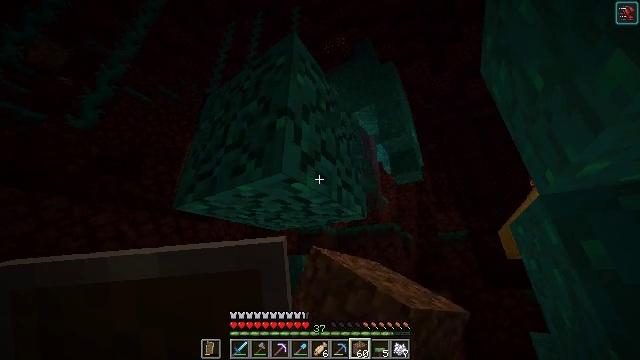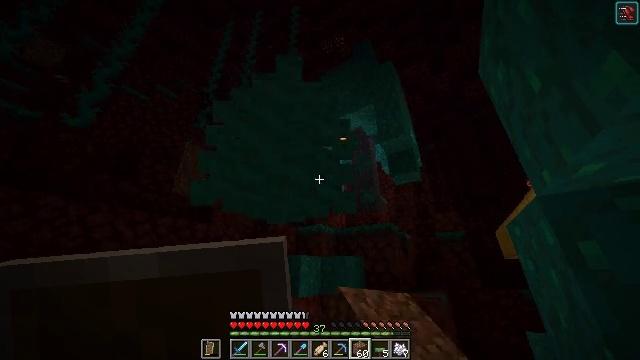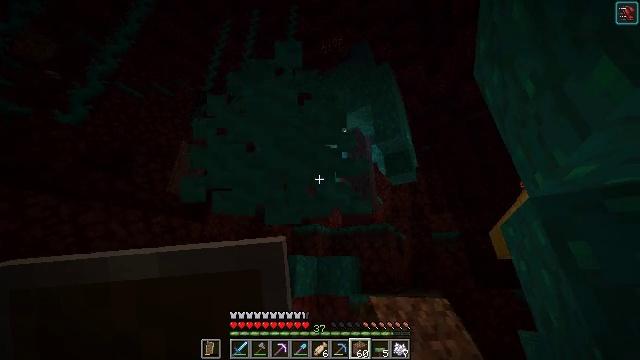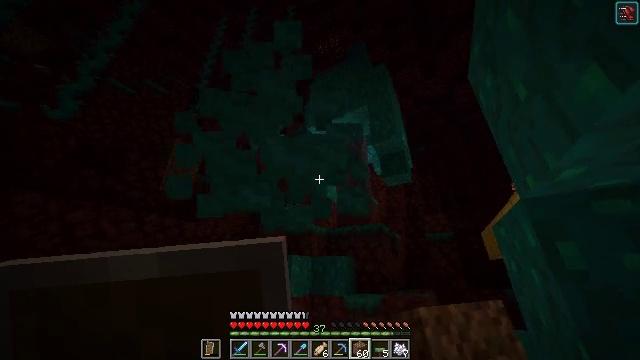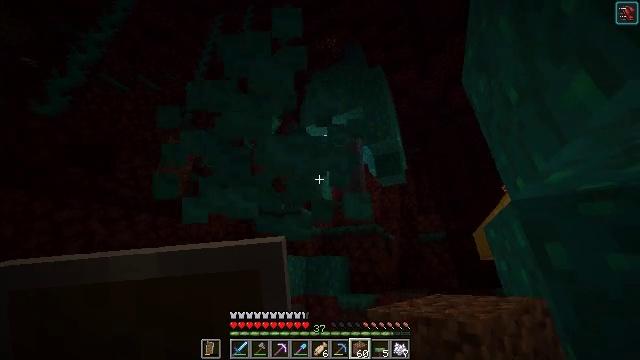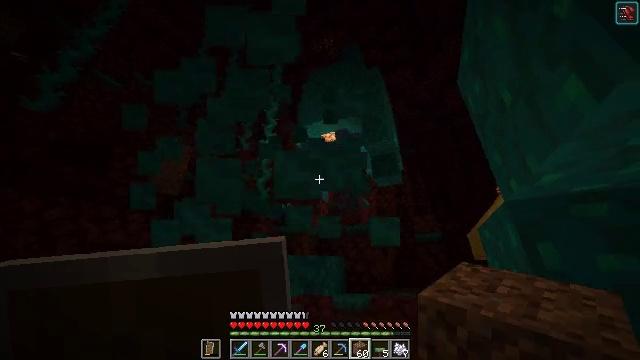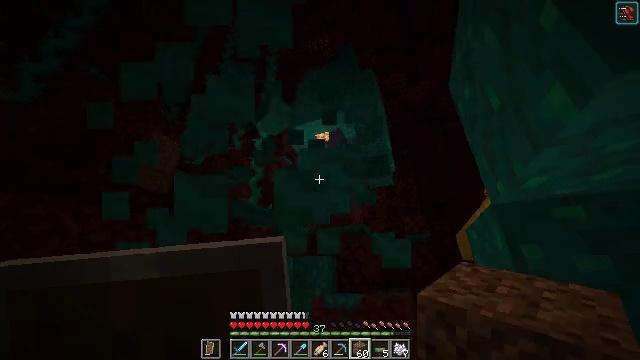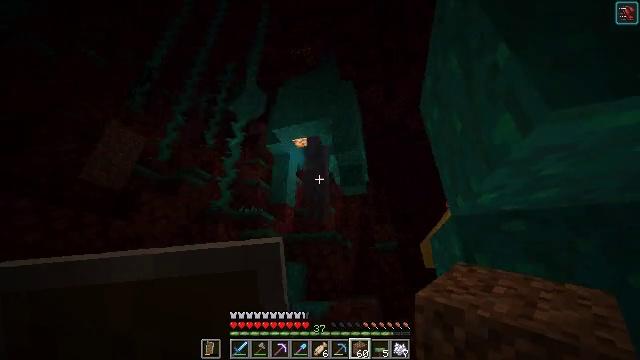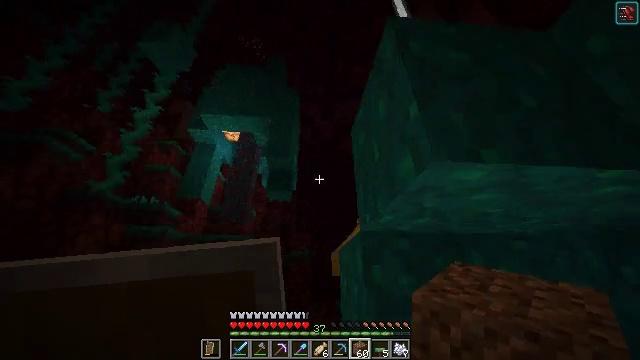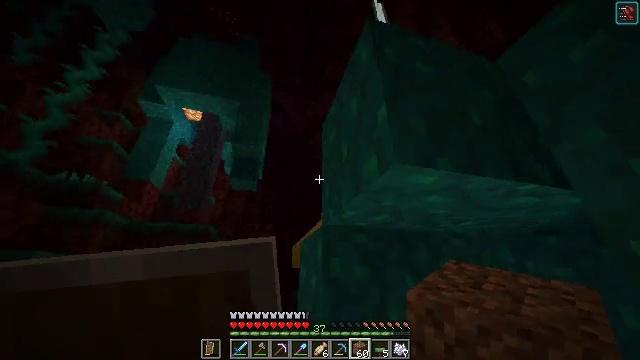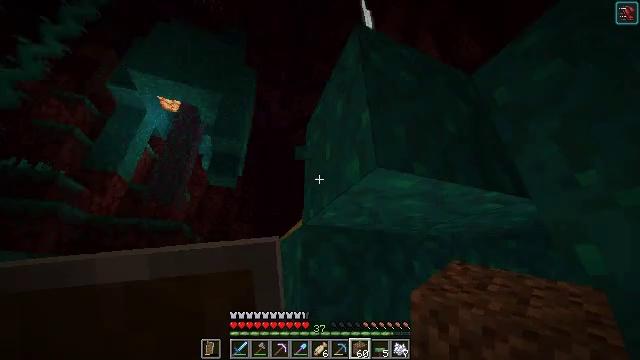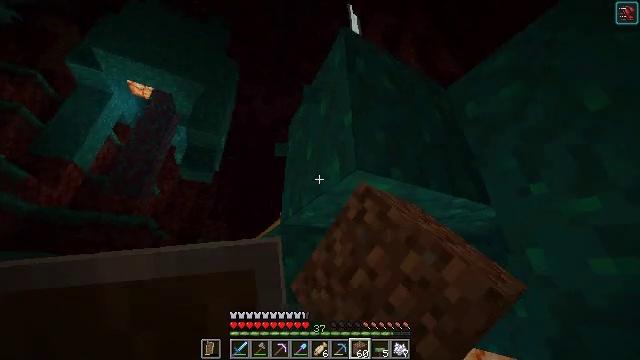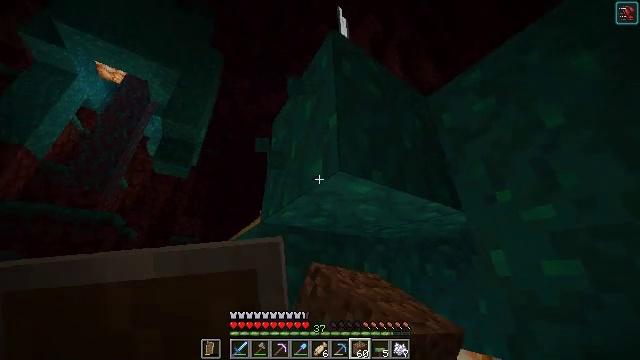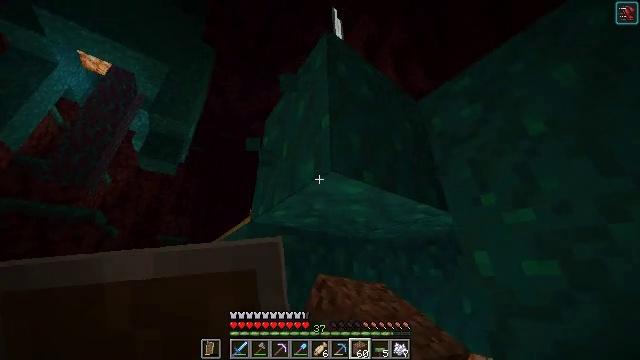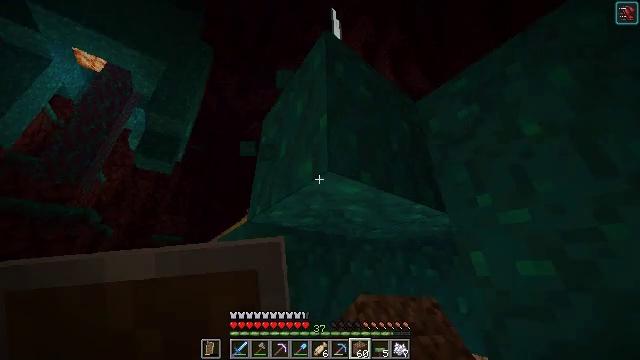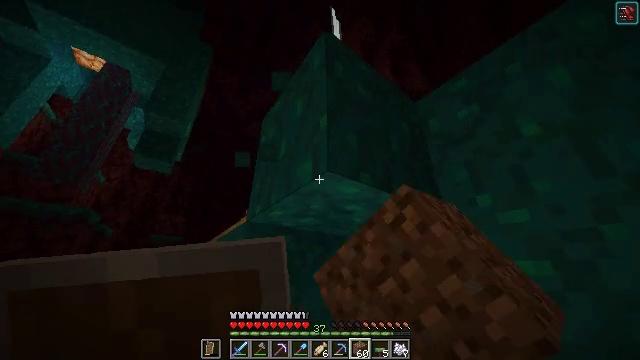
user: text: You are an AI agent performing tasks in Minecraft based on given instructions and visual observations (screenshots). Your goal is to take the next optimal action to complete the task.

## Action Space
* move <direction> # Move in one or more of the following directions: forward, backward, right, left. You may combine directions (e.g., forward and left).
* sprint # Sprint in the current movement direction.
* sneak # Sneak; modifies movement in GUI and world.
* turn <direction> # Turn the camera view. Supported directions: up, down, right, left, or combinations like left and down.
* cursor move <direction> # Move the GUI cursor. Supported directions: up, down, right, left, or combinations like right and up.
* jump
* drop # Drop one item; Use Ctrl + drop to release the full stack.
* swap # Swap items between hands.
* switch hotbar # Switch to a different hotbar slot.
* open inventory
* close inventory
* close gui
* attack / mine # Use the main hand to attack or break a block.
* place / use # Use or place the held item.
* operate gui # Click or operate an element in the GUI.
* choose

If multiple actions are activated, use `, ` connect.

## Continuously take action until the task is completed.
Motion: motion action
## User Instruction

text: Break the warped wart block.
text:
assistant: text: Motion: attack / mine
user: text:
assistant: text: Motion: turn right, attack / mine
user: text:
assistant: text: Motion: turn right, attack / mine
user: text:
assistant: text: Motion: turn right, attack / mine
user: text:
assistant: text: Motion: turn right, attack / mine
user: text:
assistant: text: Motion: turn right, attack / mine
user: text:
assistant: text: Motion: turn right and up, attack / mine
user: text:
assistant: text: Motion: turn right and up, attack / mine
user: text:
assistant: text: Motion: turn right and down, attack / mine
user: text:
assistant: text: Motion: turn right, attack / mine
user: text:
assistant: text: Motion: turn right, attack / mine
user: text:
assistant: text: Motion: turn right, attack / mine
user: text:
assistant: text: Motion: turn right, attack / mine
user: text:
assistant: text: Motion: attack / mine
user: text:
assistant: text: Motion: attack / mine
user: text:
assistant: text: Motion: attack / mine
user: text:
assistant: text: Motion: turn right, attack / mine
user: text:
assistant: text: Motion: turn right, attack / mine
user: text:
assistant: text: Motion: attack / mine
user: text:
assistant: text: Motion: turn right and down, attack / mine
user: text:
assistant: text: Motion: turn left and up, attack / mine
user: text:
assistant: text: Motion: turn left and up, attack / mine
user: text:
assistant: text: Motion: turn left, attack / mine
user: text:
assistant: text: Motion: attack / mine
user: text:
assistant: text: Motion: turn down, attack / mine
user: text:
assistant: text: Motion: turn right and up, attack / mine
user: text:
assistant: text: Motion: attack / mine
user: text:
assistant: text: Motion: attack / mine
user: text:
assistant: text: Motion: attack / mine
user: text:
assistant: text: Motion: attack / mine